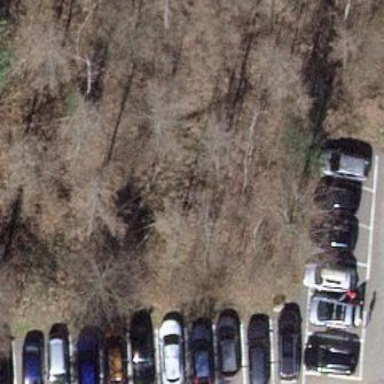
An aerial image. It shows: Parking area with surface.